Field crop: maize
Growth stage: 2
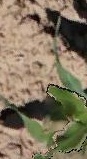
Species: maize